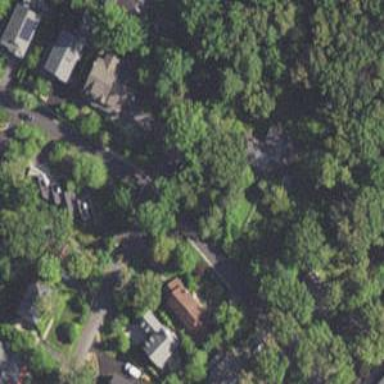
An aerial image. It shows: Neighborhood.